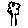
Label: tree